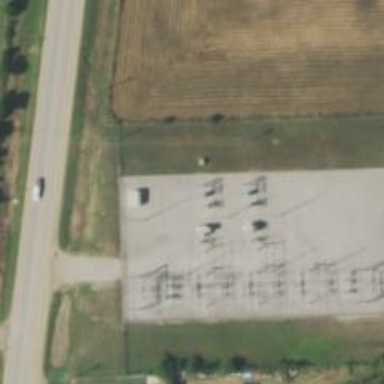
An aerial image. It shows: Switch used for power control.